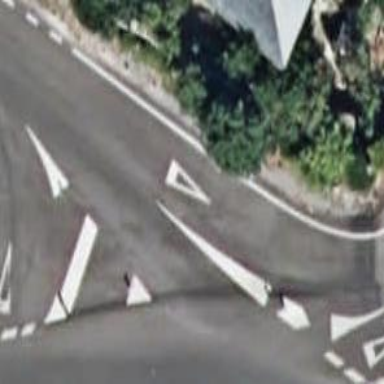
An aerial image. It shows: Road with "give way" sign.